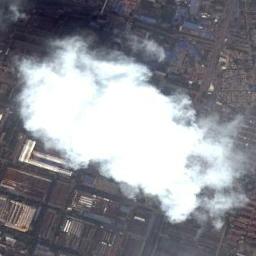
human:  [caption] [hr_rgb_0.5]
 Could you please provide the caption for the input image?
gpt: A thin cloud of thin clouds floated in the air .

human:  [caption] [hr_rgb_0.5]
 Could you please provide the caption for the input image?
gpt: The cumulus clouds are located above the city .

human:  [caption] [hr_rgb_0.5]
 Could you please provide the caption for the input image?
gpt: A large thick white cloud over an urban area .

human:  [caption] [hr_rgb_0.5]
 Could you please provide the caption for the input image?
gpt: The white cloud is above many buildings .

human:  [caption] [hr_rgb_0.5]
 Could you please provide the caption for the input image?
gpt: Large group of white clouds over the brown city .